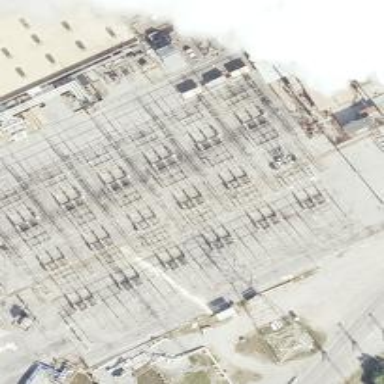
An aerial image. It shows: Switch used for power control.